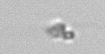
Label: detritus